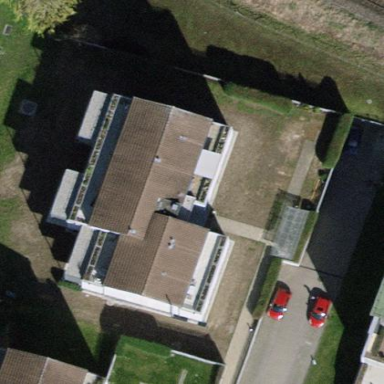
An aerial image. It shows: View of apartment building.